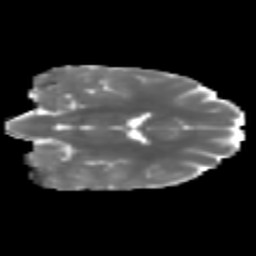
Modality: MD
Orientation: coronal
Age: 31
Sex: female
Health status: healthy